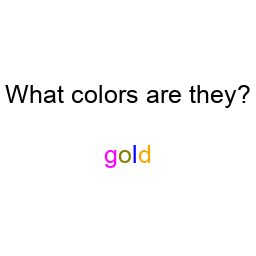
Color: magenta, olive, blue, orange
Color name shown: gold
Background color: white
Question text color: black